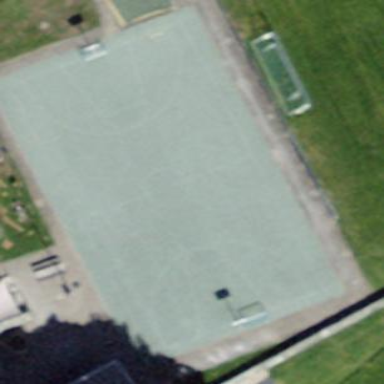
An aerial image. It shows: Pitch designated as leisure land.